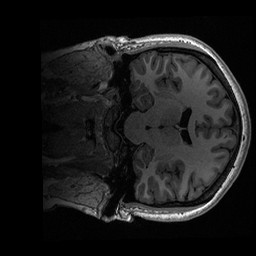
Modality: T1w
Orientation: coronal
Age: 20
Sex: female
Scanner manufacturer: ge
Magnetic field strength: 3 T
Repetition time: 0.006952 s
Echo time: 0.00292 s